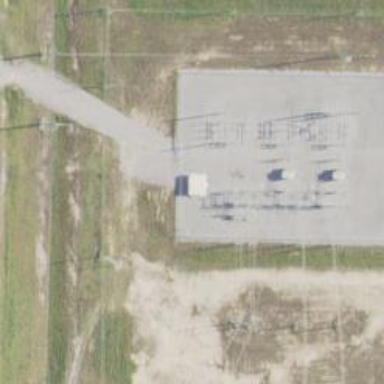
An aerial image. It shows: Industrial substation surrounded by fence.